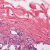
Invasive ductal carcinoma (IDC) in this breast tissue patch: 0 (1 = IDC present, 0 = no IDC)